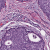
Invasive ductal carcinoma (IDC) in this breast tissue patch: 0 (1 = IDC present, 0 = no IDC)